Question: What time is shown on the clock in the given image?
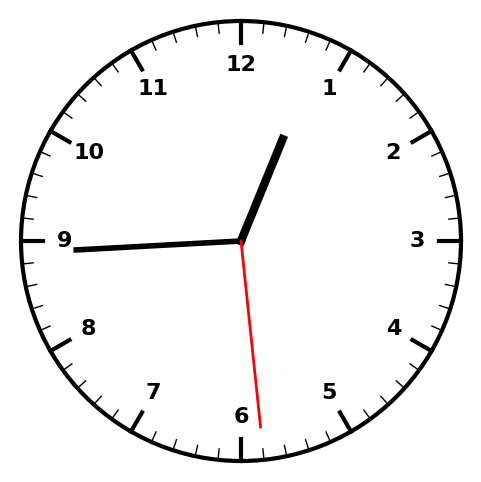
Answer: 12:44:29